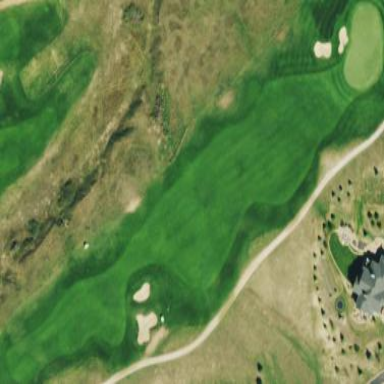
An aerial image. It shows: Grassy fairway on golf course.